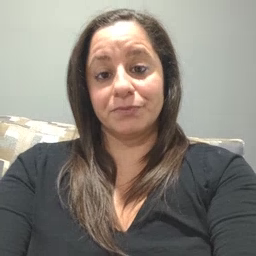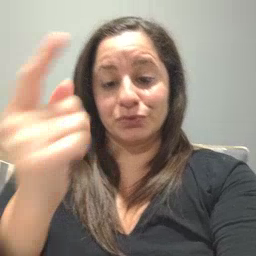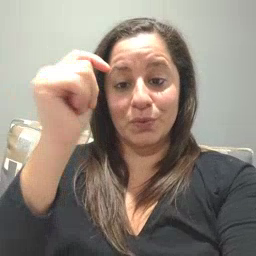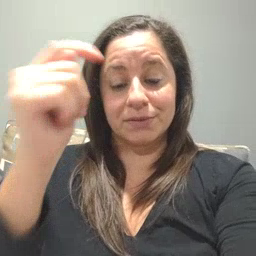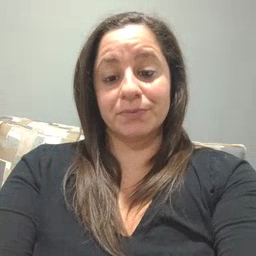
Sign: toy